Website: crate-barrel
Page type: account-selection
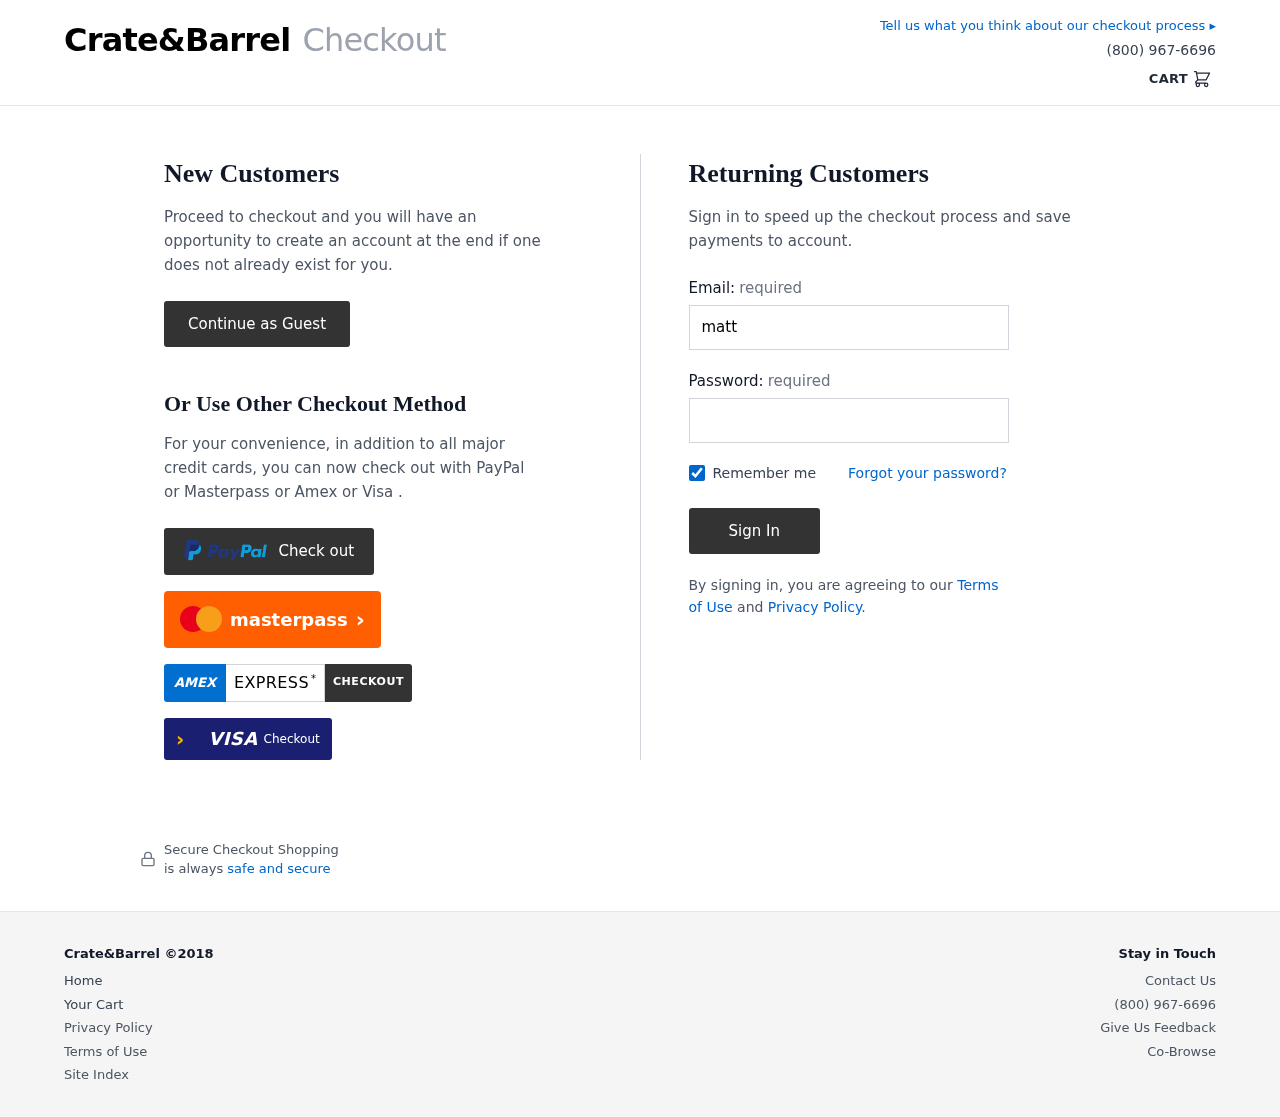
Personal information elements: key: PII_LOGIN_USERNAME
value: matthew.young